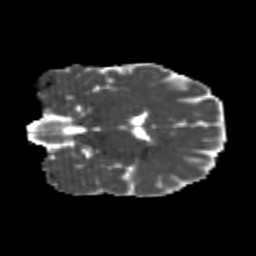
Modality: MD
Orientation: coronal
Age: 23
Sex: male
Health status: healthy
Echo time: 0.074 s